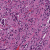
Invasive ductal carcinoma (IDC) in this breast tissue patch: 1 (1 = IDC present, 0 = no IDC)